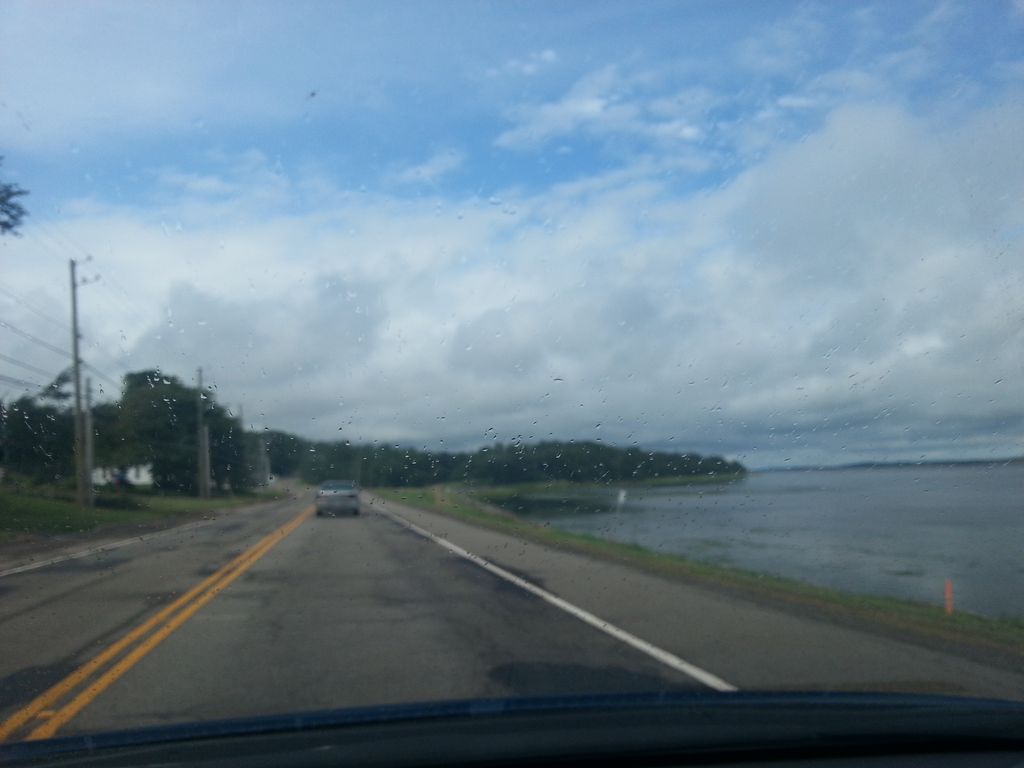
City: charlottetown